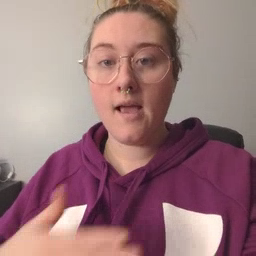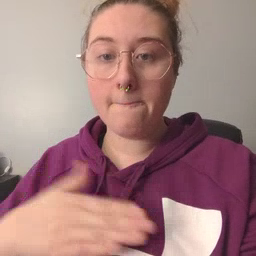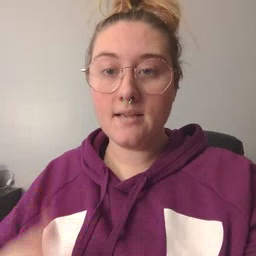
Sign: happy